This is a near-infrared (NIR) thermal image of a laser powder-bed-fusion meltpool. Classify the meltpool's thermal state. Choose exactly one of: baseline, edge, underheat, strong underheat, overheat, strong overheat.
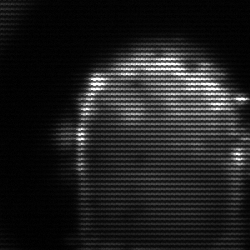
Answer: baseline